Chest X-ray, AP view. Patient: 53 years old, sex F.
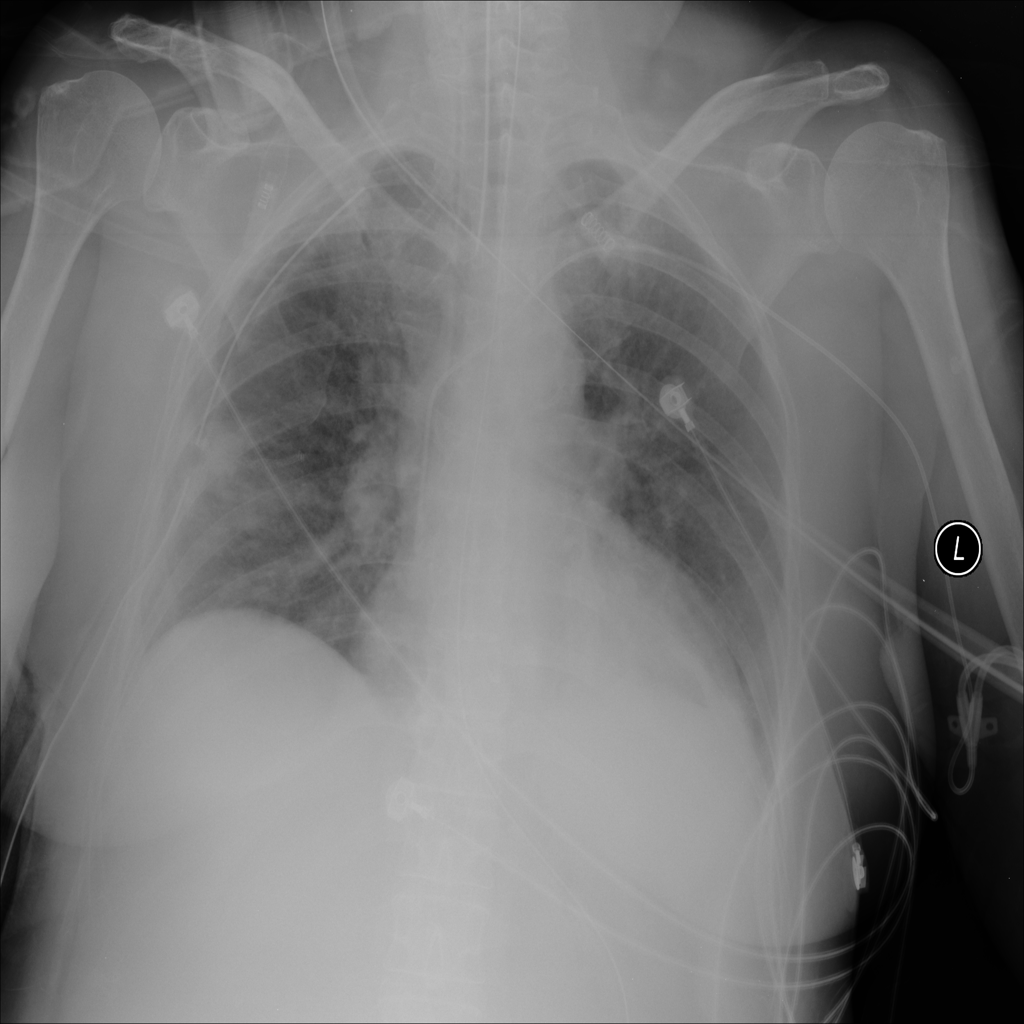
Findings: No Finding